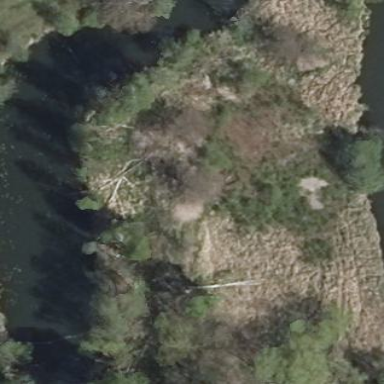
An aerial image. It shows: Oxbow water feature in natural setting.